Question: I'm really bad at explaining, but here's a gif how it looks like when hovered:

I need the arrow to come from left only, when hovered (not like in the gif).
You'll get what I mean when you look at the gif.
Here's my CSS:
'''
.nav-background .nav-content .nav-li {
list-style: none;
font-family: "Lato Black", sans-serif;
text-align: left;
font-size: 3rem;
line-height: 1.5em;
letter-spacing: 5px;
text-transform: uppercase;
}
.nav-background .nav-content .nav-li a {
color: #FFF;
text-decoration: none;
-webkit-transition-duration: .3s;
}
.nav-background .nav-content .nav-li a:hover {
background: url("../img/arrow-right-white.png") no-repeat left;
background-size: 50px;
padding-left: 50px;
}
'''
If somebody could help, I'd appreciate it very much! :)
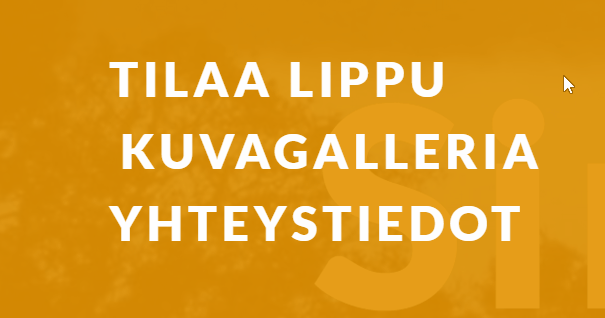
Answer: You have this problem because you use transition for all properties. Try to use transition only for background position :
'''
-webkit-transition:background-position 1s ease-in;
-moz-transition:background-position 1s ease-in;
-o-transition:background-position 1s ease-in;
transition:background-position 1s ease-in;
'''
<URL>